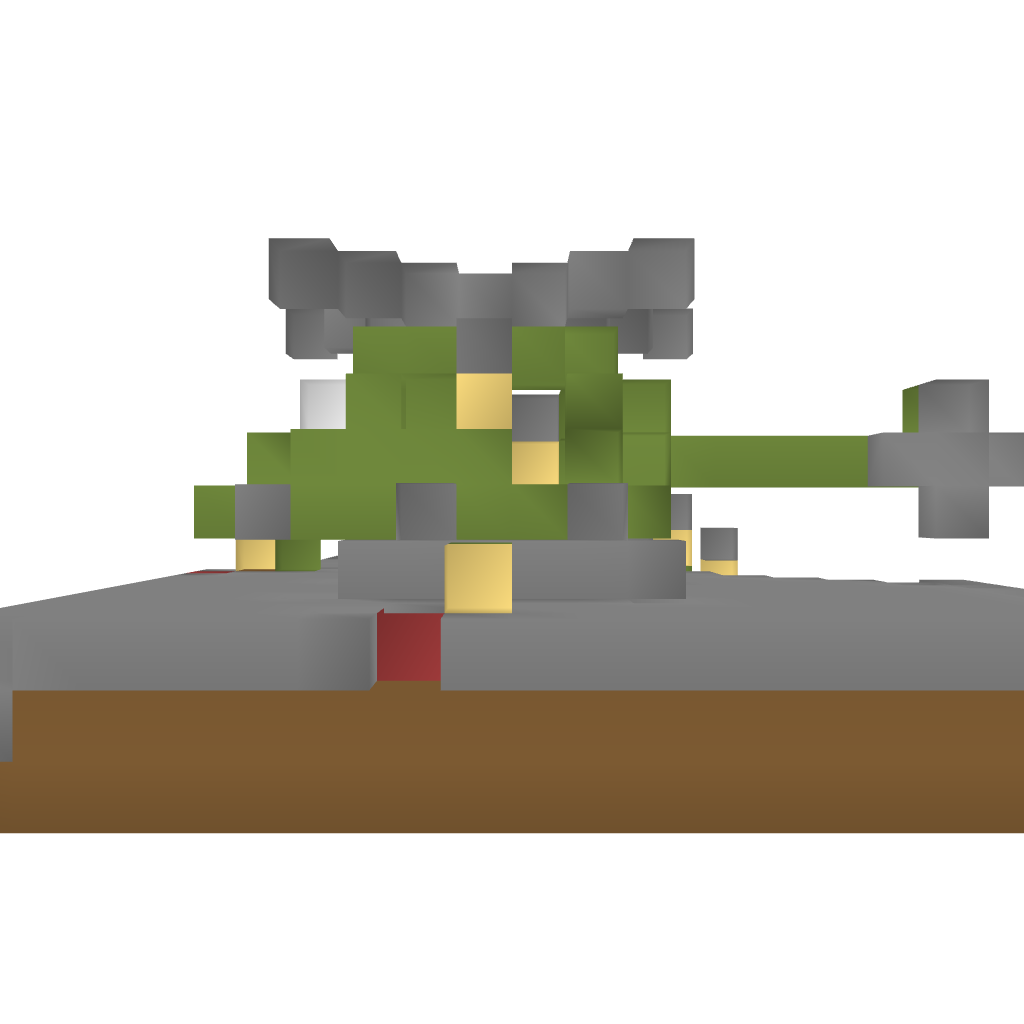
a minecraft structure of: Chopper Scene 3 blocks of earth with a green chopper